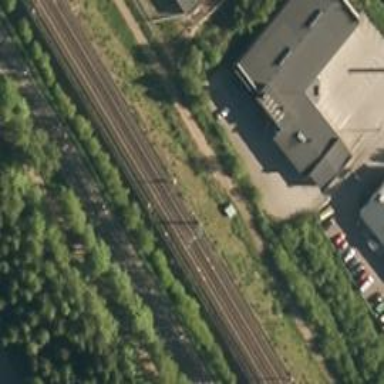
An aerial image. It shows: Railway track with continuous electrified contact line.